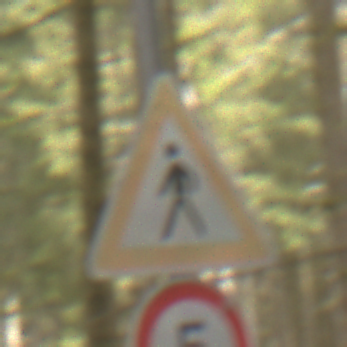
Verkehrszeichen: FussgaengerRechts
Zusatzzeichen unten: Geschwindigkeit5
Umgebung: Outdoor, Nature
Tageszeit: MorningAfternoon
Wetter: Overcast
Licht: Natural
Jahreszeit: Winter
Kontrast: LowContrast